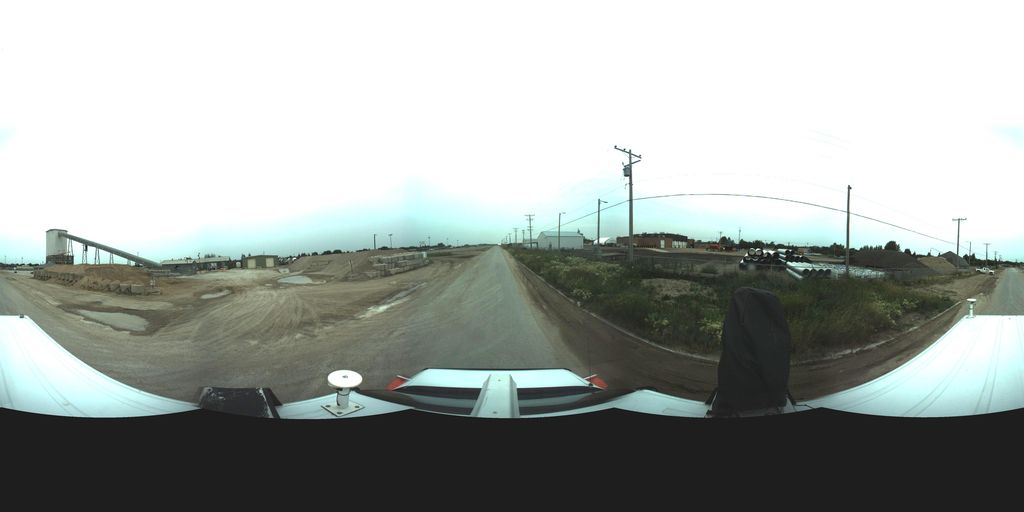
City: saskatoon